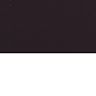
Metastatic tissue present: no